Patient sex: F
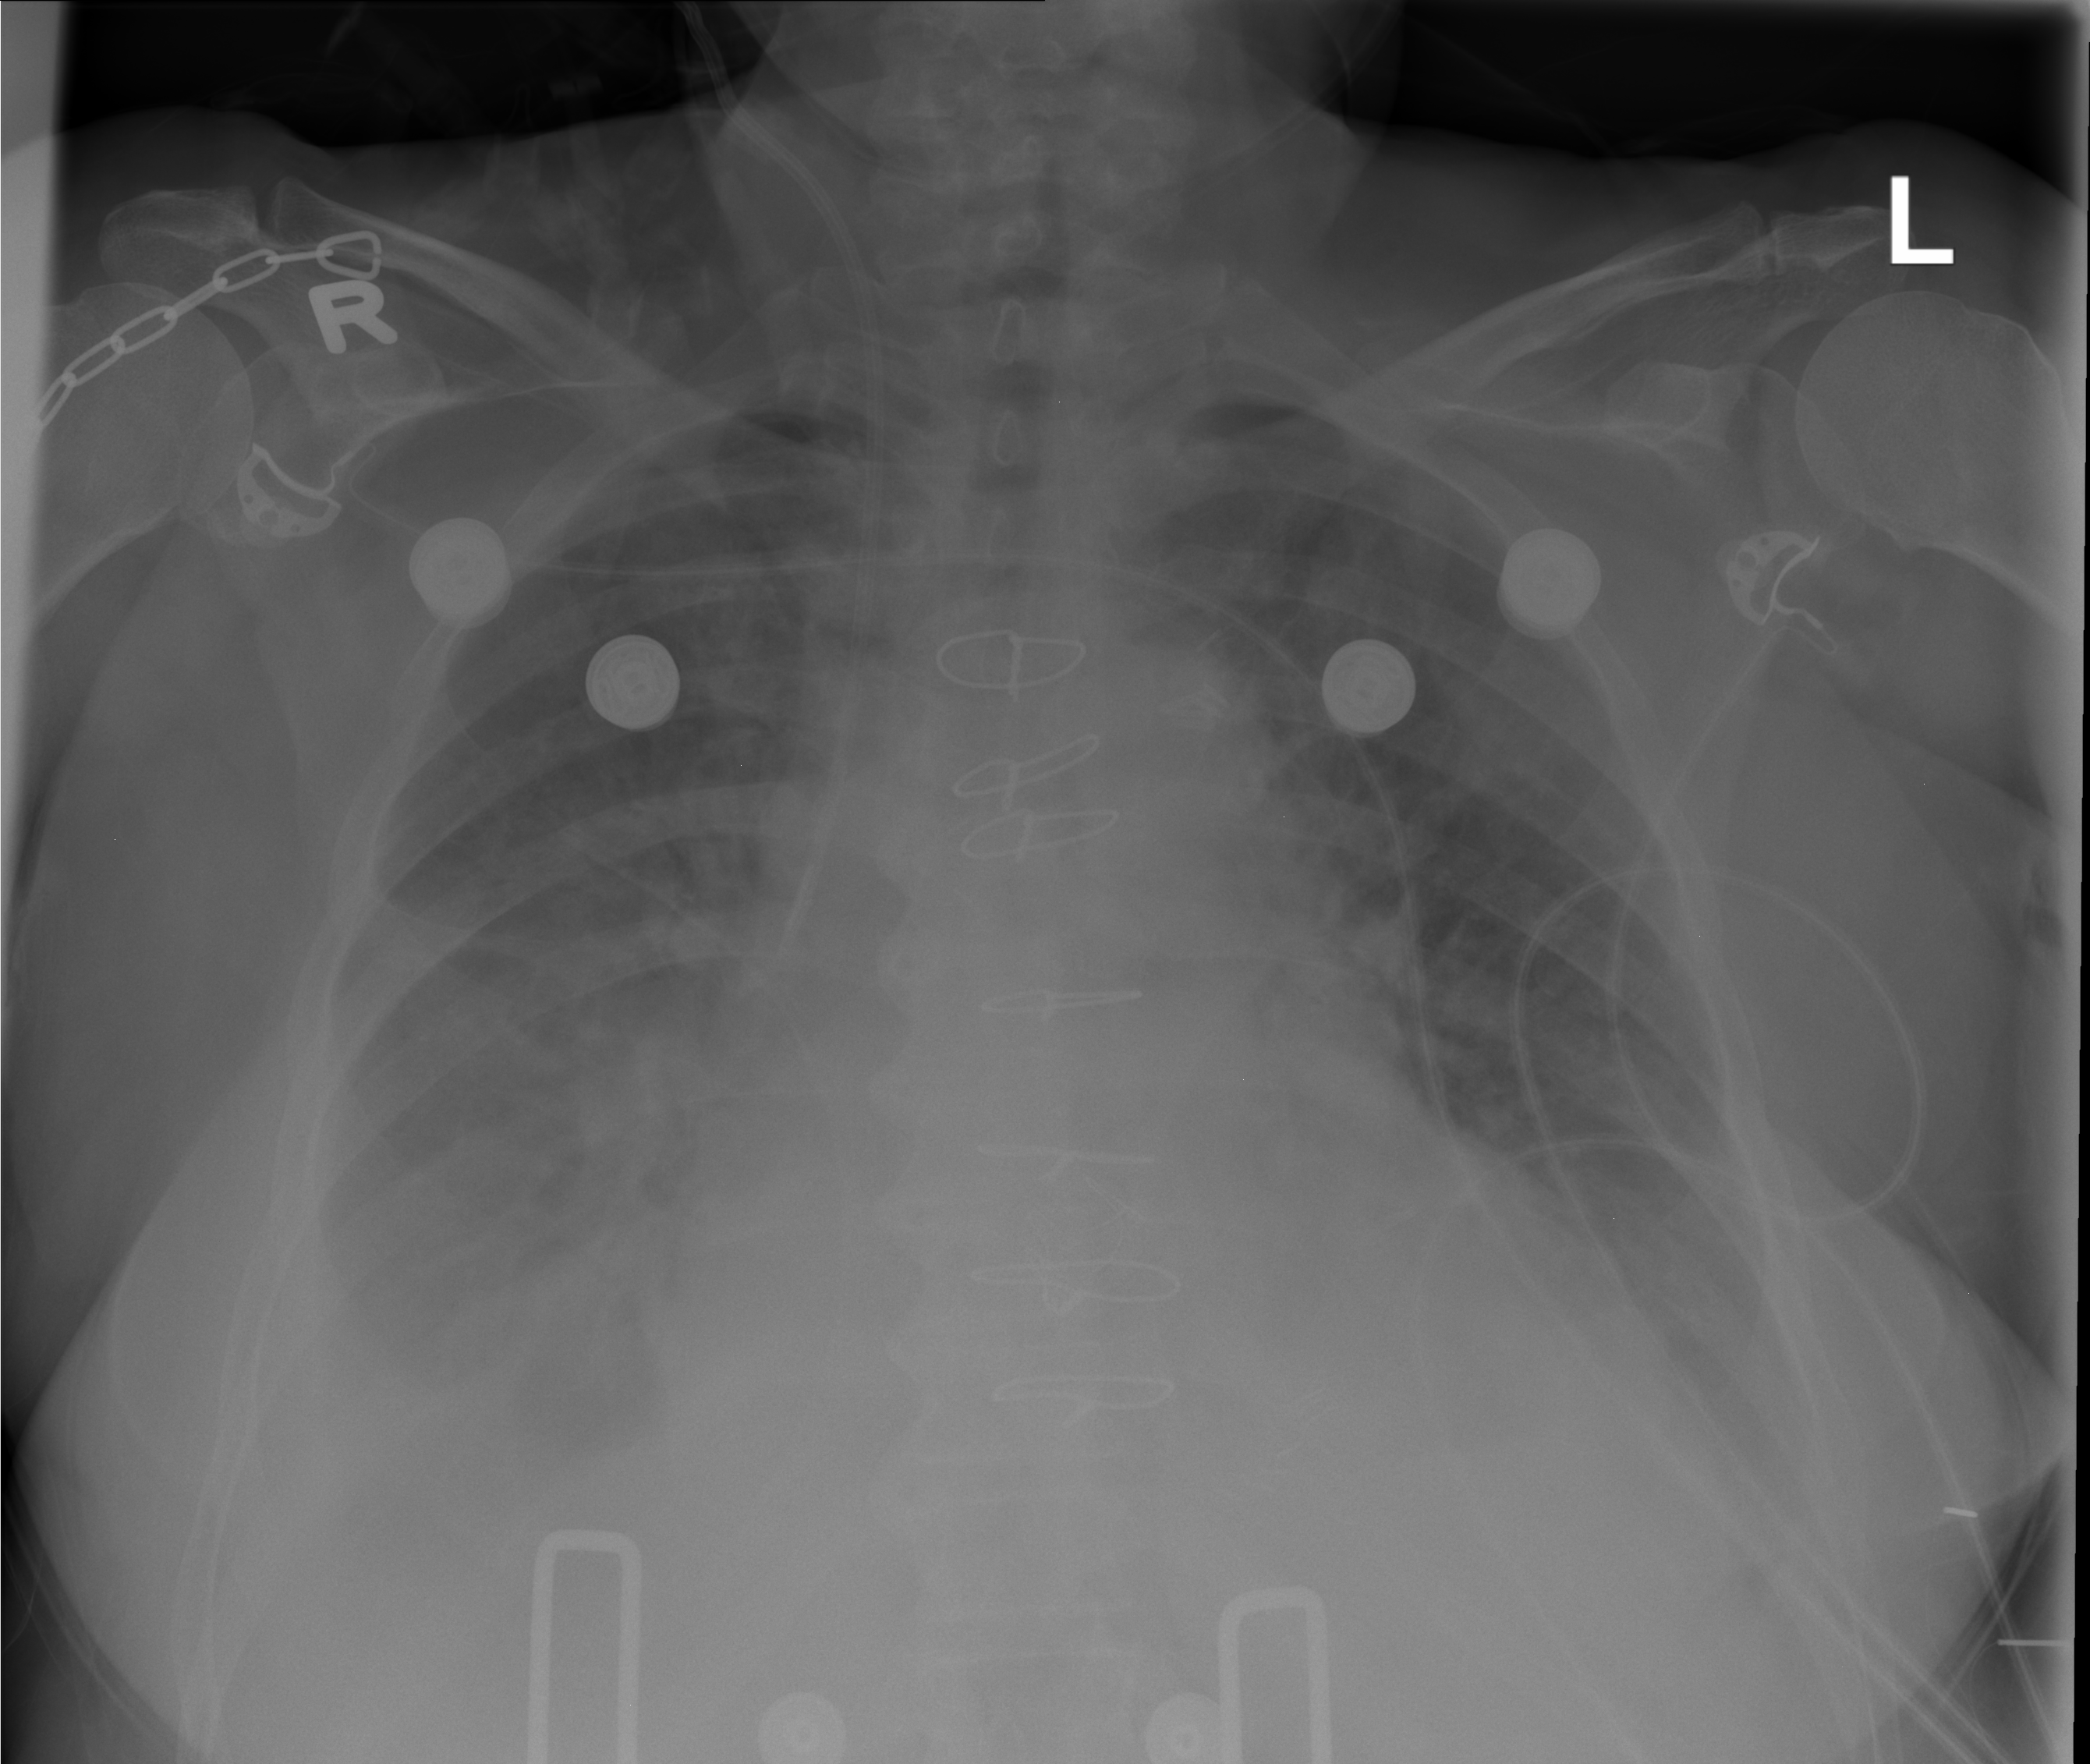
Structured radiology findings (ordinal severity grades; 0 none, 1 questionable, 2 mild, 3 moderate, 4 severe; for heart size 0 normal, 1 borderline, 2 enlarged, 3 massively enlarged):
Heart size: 2
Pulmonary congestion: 3
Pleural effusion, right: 3
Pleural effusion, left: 2
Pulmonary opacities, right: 2
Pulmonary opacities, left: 2
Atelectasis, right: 2
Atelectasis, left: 2